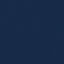
Land use / land cover: SeaLake